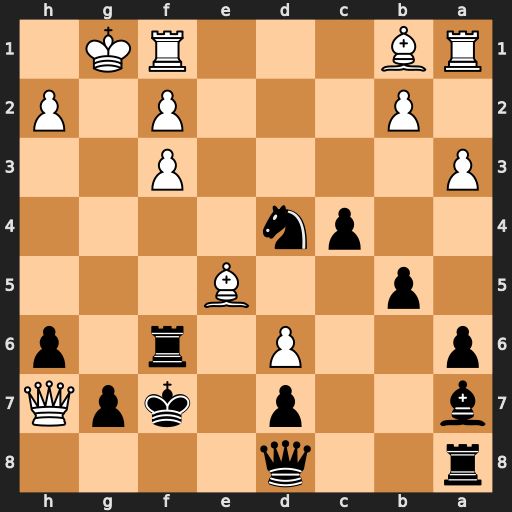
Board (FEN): r2q4/b2p1kpQ/p2P1r1p/1p2B3/2pn4/P4P2/1P3P1P/RB3RK1
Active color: b
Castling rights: -
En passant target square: -
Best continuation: Nxf3+ Kh1 Nxe5